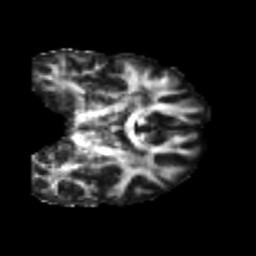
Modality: FA
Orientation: coronal
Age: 22
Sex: male
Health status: healthy
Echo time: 0.074 s